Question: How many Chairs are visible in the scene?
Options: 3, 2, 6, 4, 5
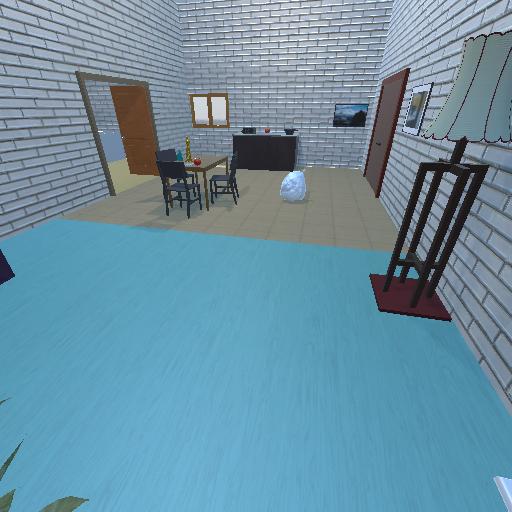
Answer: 3